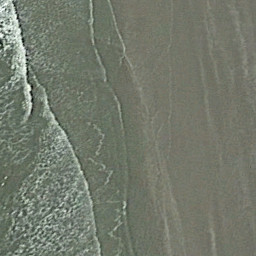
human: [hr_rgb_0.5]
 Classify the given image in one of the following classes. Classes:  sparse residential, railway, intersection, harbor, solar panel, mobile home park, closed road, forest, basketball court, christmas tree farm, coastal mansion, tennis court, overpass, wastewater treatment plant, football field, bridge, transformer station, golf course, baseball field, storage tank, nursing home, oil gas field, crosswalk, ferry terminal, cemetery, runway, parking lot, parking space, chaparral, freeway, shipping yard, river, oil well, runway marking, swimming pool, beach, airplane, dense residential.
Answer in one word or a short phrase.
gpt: beach